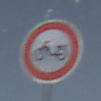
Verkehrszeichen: VerbotMofas
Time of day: Night
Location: Outdoor (Nature)
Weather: Clear
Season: NotSpecified
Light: Natural